Question: I just learn to save image data to database, those are filename and path. The path is appear on database, but not with filename. Whats the problem?
This is the controller,
'''
function do_upload() {
$config['upload_path']='./uploads/';
$config['allowed_types'] = 'gif|jpg|png';
$config['max_size'] = '100';
$config['max_width'] = '1024';
$config['max_height'] = '768';
$this->load->library('upload', $config);
$this->upload_model->upload($config);
if(!$this->upload->do_upload()){
$error = array('error' => $this->upload->display_errors());
$this->load->view('upload_form', $error);
} else {
$data = array('upload_data' => $this->upload->data());
$this->load->view('upload_success', $data);
}
}
'''
and the model
'''
function upload ($config) {
$config = $this->upload->data();
$upload_data = array(
'path' => $config['full_path'],
'nama_foto' => $config['file_name']
);
$this->db->insert('tb_picture', $upload_data);
}
'''
and the table

what should i do?
thank you before.
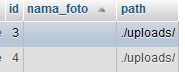
Answer: before reading this please try it again yourself, or try any kind of viedotutorial that is on the web <URL>
function should look like this
'''
function do_upload()
{
$config['upload_path']='./uploads/'; //needs to set uploads folder CHMOD 0644
$config['allowed_types'] = 'gif|jpg|png';
$config['max_size'] = '100';
$config['max_width'] = '1024';
$config['max_height'] = '768';
$config['overwrite'] = FALSE;
$config['remove_spaces'] = TRUE;
$field_name = "userfile"; //name tag in our HTML form in case you want to change it
$this->load->library('upload', $config);
if ( ! $this->upload->do_upload($field_name)) //upload happens
{
$error = array('error' => $this->upload->display_errors());
$this->load->view('upload_form', $error);
}
else
{
//succesful upload get data from upload and use them with our model
$upload_data = $this->upload->data();
$this->upload_model->upload($upload_data);
}
}
'''
function
'''
function upload ($data) {
if (empty($data) || $data === FALSE) return FALSE;
$insert_data = array(
'path' => $data['full_path'],
'nama_foto' => $data['file_name']
);
$this->db->insert('tb_picture', $insert_data);
return $this->db->insert_id(); //returns last inserted ID
}
'''
Please note that your model was totaly "wrong" you used upload function in it, try to pass 'data' only to it so model can process it.